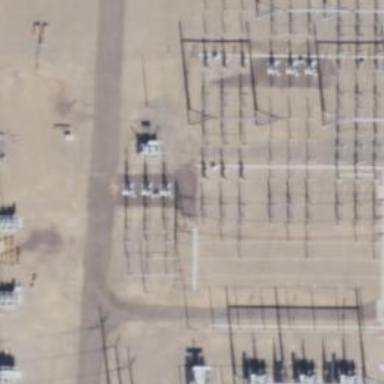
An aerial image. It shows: Switch for power supply.